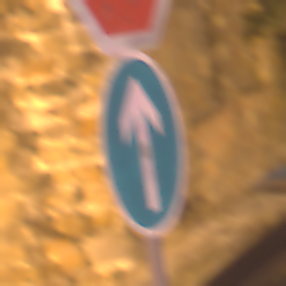
Verkehrszeichen: VorgeschriebeneFahrtrichtungGeradeaus
Zusatzzeichen oben: Stop
Umgebung: Outdoor, Urban
Tageszeit: Night
Wetter: Clear
Licht: Artificial
Jahreszeit: NotSpecified
Kontrast: HighContrast